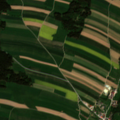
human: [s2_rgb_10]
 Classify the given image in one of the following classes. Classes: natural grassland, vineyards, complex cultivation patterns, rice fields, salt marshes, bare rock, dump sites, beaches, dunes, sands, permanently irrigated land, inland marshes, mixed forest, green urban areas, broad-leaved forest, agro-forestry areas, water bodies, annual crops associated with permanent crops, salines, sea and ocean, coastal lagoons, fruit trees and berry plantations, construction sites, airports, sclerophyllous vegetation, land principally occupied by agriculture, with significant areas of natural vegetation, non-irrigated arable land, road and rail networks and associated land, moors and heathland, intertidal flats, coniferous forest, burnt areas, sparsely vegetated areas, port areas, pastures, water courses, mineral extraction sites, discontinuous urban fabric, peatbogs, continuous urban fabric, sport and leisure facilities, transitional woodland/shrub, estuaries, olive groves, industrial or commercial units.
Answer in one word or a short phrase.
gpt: discontinuous urban fabric, non-irrigated arable land, coniferous forest